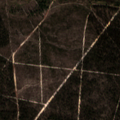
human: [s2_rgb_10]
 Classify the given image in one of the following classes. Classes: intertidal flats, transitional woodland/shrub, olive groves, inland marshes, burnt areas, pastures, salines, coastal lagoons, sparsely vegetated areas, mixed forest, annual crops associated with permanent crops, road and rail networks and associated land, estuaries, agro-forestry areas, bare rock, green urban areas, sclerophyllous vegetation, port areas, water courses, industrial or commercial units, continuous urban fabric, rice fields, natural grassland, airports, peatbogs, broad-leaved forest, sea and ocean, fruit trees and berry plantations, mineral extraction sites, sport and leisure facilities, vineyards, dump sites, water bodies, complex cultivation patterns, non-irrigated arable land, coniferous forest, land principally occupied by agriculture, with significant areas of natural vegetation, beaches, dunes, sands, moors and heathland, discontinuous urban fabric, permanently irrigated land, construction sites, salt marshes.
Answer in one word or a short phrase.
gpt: coniferous forest, moors and heathland, transitional woodland/shrub